Question: I was wondering if it's possible to remove the automatic overlay made by the recently implemented Navigation Drawer ? (The grey layer on the second picture)

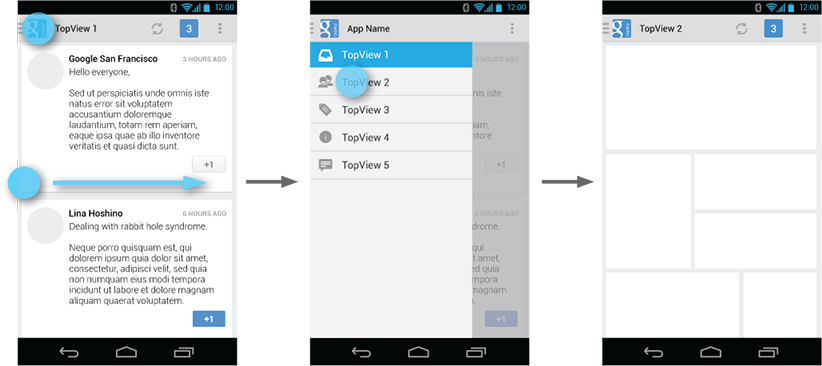
Answer: You just need to set 'setScrimColor(int color)' to your 'DrawerLayout' :
'''
mDrawerLayout.setScrimColor(Color.WHITE);
// OR
mDrawerLayout.setScrimColor(Color.TRANSPARENT);
'''
Here is the official documentation from Android API: <URL>.
Hope this solves your problem! : )